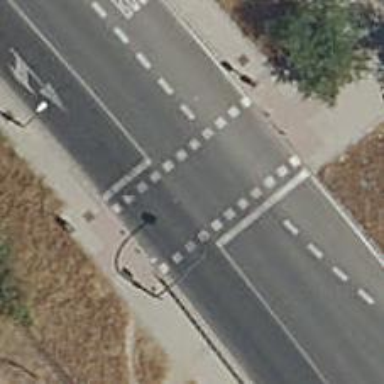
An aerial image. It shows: Road with traffic signals.